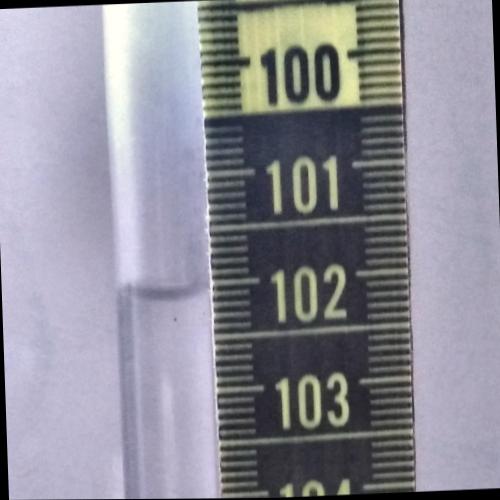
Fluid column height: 102.0 cm